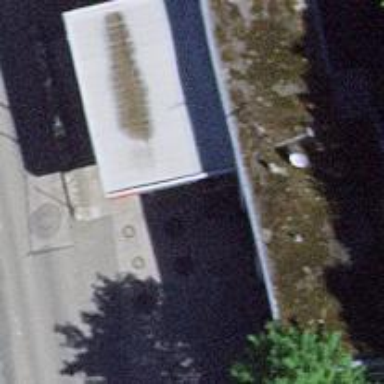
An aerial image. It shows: Fuel station.